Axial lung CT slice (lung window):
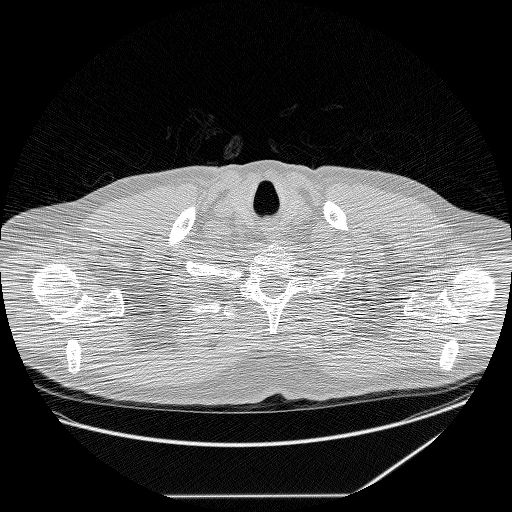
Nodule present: no